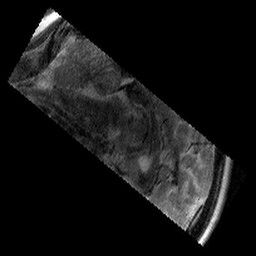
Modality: T2w
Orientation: sagittal
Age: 13
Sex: male
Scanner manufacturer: siemens
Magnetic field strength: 3 T
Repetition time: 9.23 s
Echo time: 0.067 s